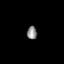
Tissue: lung
Cell type: Epithelial cells
Senescence score: 0.2051
Nuclear area (px): 129
Mean DAPI intensity: 137.512